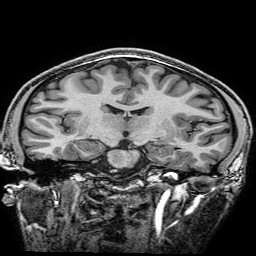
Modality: T1w
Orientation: sagittal
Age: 22
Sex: male
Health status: healthy